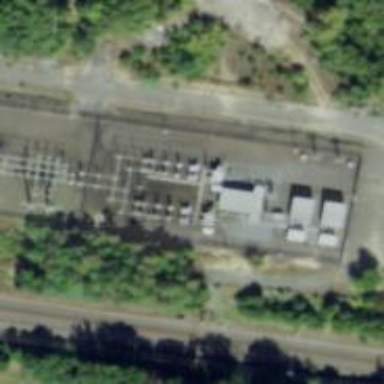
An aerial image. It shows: Traction substation enclosed by chain link fence.